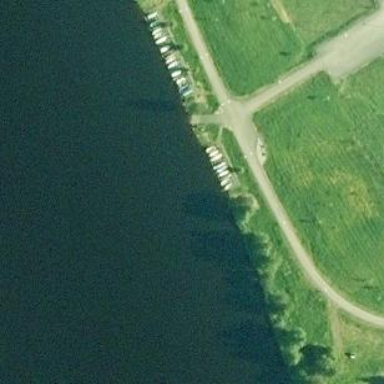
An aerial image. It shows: Dock by the waterway.